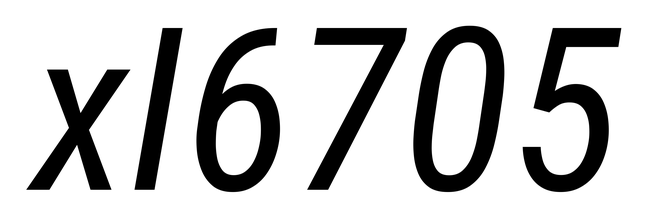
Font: Roboto-Italic_Condensed_Italic